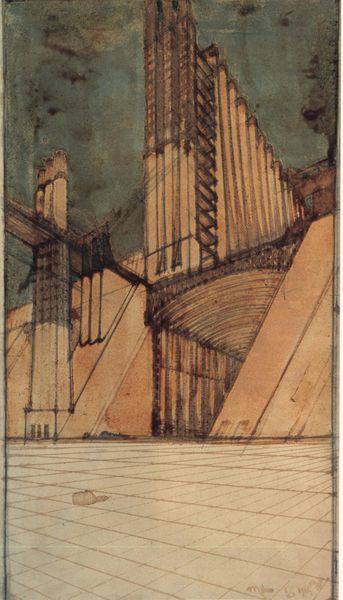
Titel: Studie für die Città Nuova
Künstler: Antonio Sant' Elia
Standort: Milano
Institution: Collezione Accetti
Schlagwörter: blau, dunkel, himmel, weiß, wolken, aquarell, gelb, grün, stadt, braun, fenster, grau, paris, raum, schwarz, skizze, strasse, säulen, zeichnung, anlage, gebäude, haus, rot, wolke, muster, wand, architektur, häuser, brücke, gitter, kanal, kirche, boden, kamin, kamine, schornstein, turm, bogen, fassade, perspektive, pflaster, modern, mauer, linien, weis, fabrik, platz, schlot, damm, industrie, seile, hoch, tor, halle, futurismus, eingang, eisen, gerüst, eckig, rechteck, türme, linie, beton, technik, linear, zentralperspektive, druck, radierung, fliesen, kacheln, entwurf, geometrisch, quader, hubi, konstruktion, schräge, einfahrt, esse, stahl, netz, draht, bau, raster, tunnel, bauwerk, bauarbeiten, durchfahrt, hochhaus, abgeschrägt, linein, trum, geometire, statisch, industire, hochbau, sant'lia, gebuäde, weiße fliesen, platzt, futuristtisch